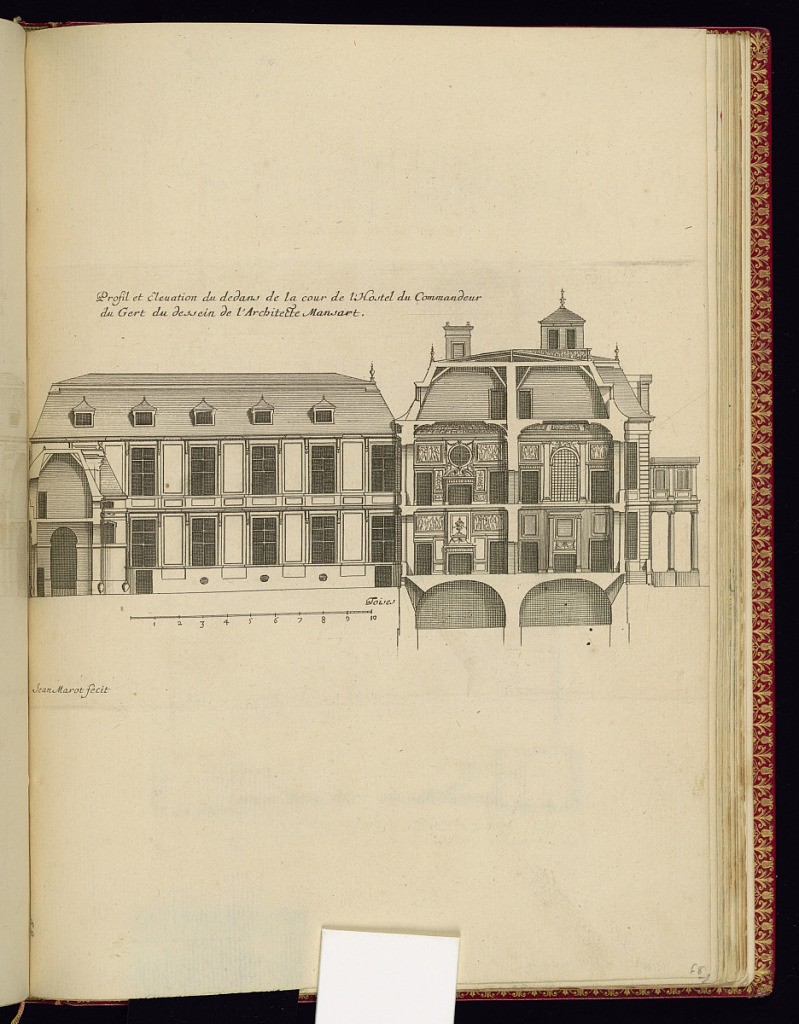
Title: Profil et Elevation du dedans de la cour de l’Hostel du Commandeur du Gert du dessein de l’Architecte Mansart
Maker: Jean Marot, French, 1619 - 1679
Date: ca.1635–ca.1660
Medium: Etching on laid paper
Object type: Print
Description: Architectural exterior elevation and part section view of the interiors of a hôtel particulier (grand house). The interiors feature highly decorative walls with fireplaces and overmantel decorations, panels, coffered ceilings, pilasters, and friezes. The façade features rows of windows, with blind panels in between and dormer windows in the roof. There is a profile view of the portico entrance to the right with columns supporting the balcony above. A scale below. The plate is titled and signed.